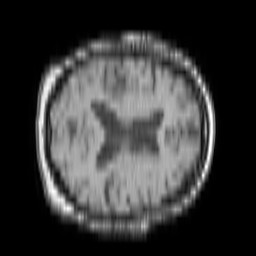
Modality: T1w
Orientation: axial
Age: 59
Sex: female
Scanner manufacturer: philips
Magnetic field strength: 1.5 T
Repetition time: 0.1909 s
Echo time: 0.001847 s